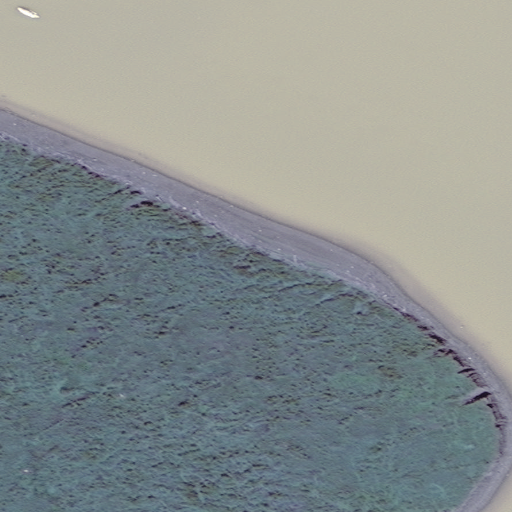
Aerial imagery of island in Alaska named Whaleback Island containing only unknown